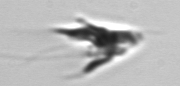
Label: Chrysochromulina_lanceolata